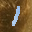
Label: 1